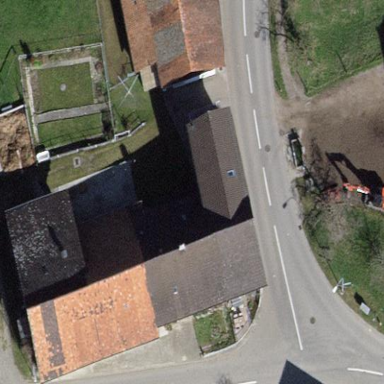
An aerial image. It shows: Building with gabled roof.